Question: I need to remove only the 'LF', not 'CRLF'. Any idea about that?
I can use PHP, notepad++, shell script, etc

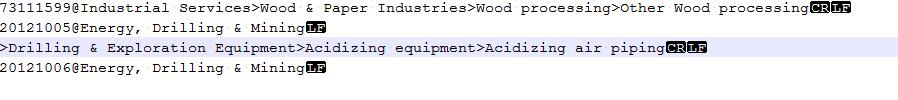
Answer: In notepad++
Try this : '(?<!
)
'
Make sure to set the option for regular expression in the search options, hope it helps